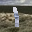
Label: 1